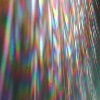
Label: sunburn